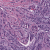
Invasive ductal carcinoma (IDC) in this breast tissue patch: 1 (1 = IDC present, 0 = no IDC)